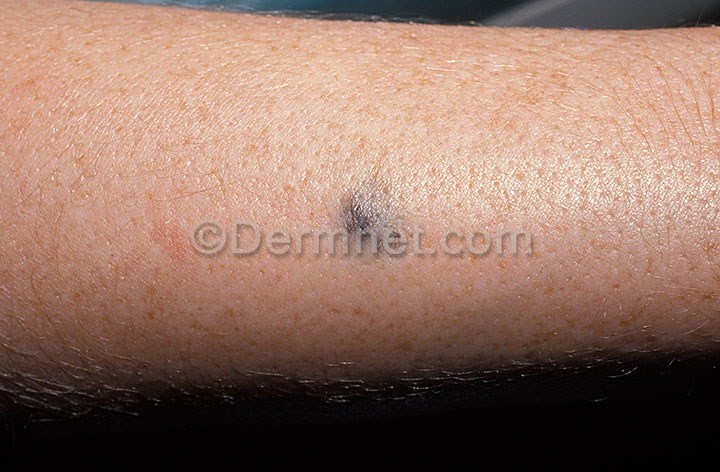
Disease: Melanoma Skin Cancer Nevi and Moles